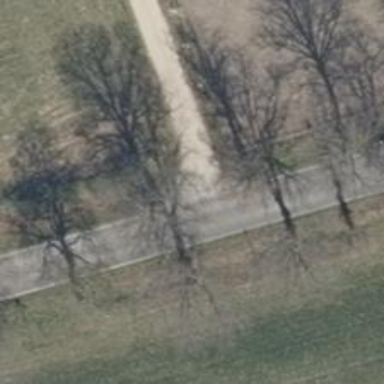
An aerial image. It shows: Asphalt road classified as tertiary.